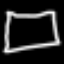
Label: square